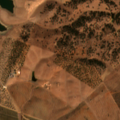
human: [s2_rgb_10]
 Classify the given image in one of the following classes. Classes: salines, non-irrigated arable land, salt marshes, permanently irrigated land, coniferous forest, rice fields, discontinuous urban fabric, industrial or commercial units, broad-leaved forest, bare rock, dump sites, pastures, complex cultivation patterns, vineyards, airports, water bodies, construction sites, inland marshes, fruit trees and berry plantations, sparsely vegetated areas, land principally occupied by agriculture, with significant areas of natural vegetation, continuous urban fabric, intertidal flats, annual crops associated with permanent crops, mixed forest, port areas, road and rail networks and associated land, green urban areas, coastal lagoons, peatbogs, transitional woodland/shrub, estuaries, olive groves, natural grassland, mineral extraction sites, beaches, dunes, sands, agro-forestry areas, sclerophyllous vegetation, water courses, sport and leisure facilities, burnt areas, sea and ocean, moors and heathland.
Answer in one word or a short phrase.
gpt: non-irrigated arable land, olive groves, agro-forestry areas, transitional woodland/shrub, water bodies